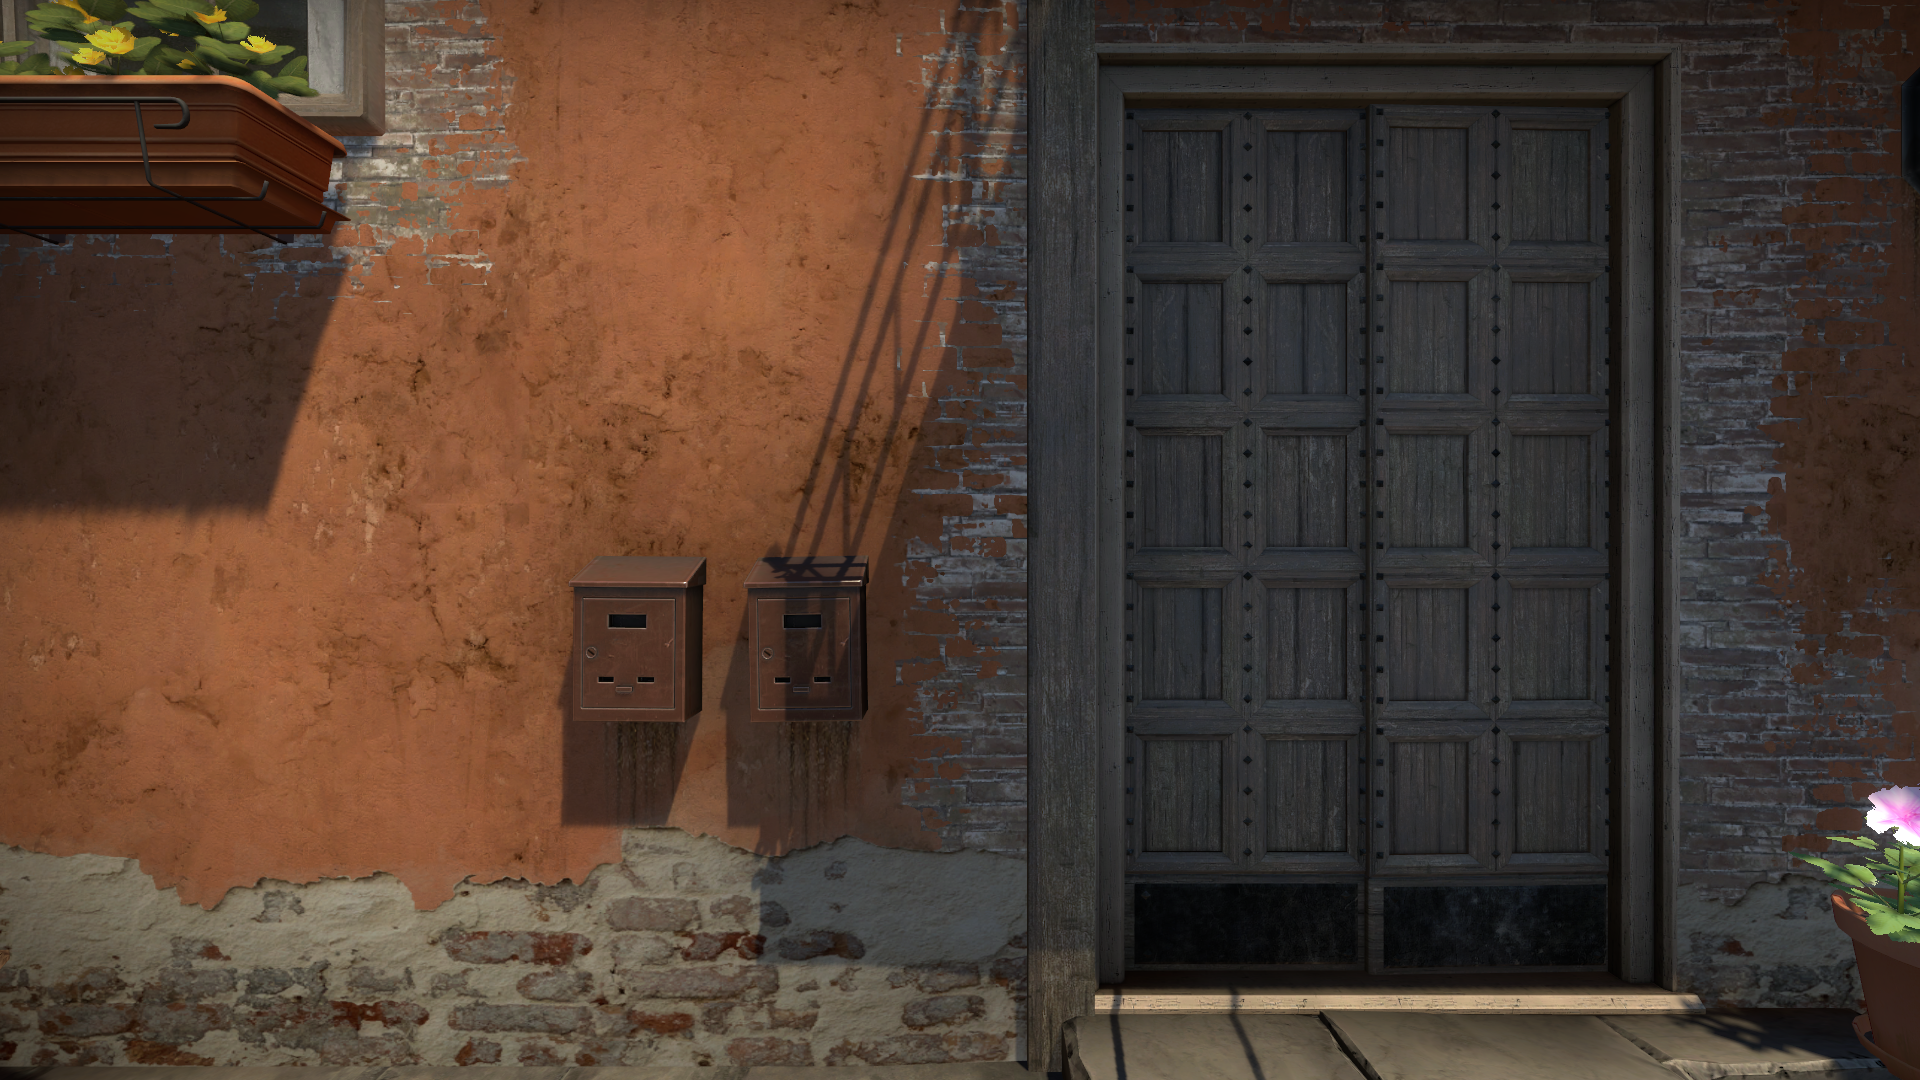
Map: de_inferno